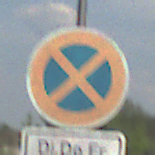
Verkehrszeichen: AbsolutesHalteverbot
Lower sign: ZeitangabenMitBeschraenkungAufWochentage3
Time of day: MorningAfternoon
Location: Outdoor (Nature)
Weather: PartlyCloudy
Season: NotSpecified
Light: Natural